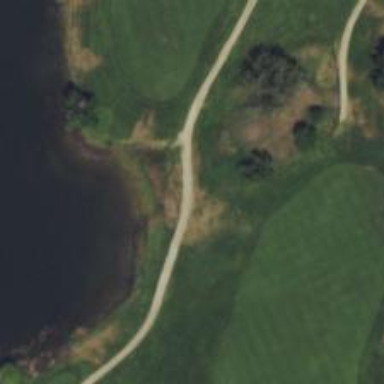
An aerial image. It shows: Path designated for golf carts.